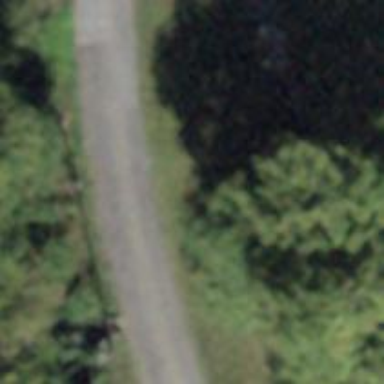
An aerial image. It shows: Unclassified road.